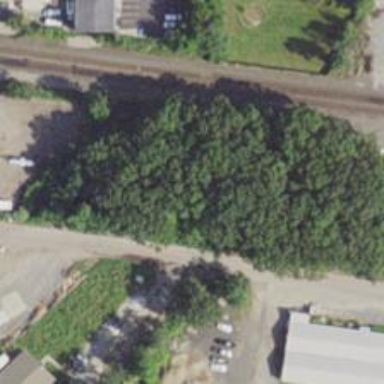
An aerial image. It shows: Abandoned railway.